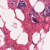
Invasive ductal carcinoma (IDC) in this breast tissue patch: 0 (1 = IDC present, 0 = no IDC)